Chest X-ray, PA view. Patient: 43 years old, sex F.
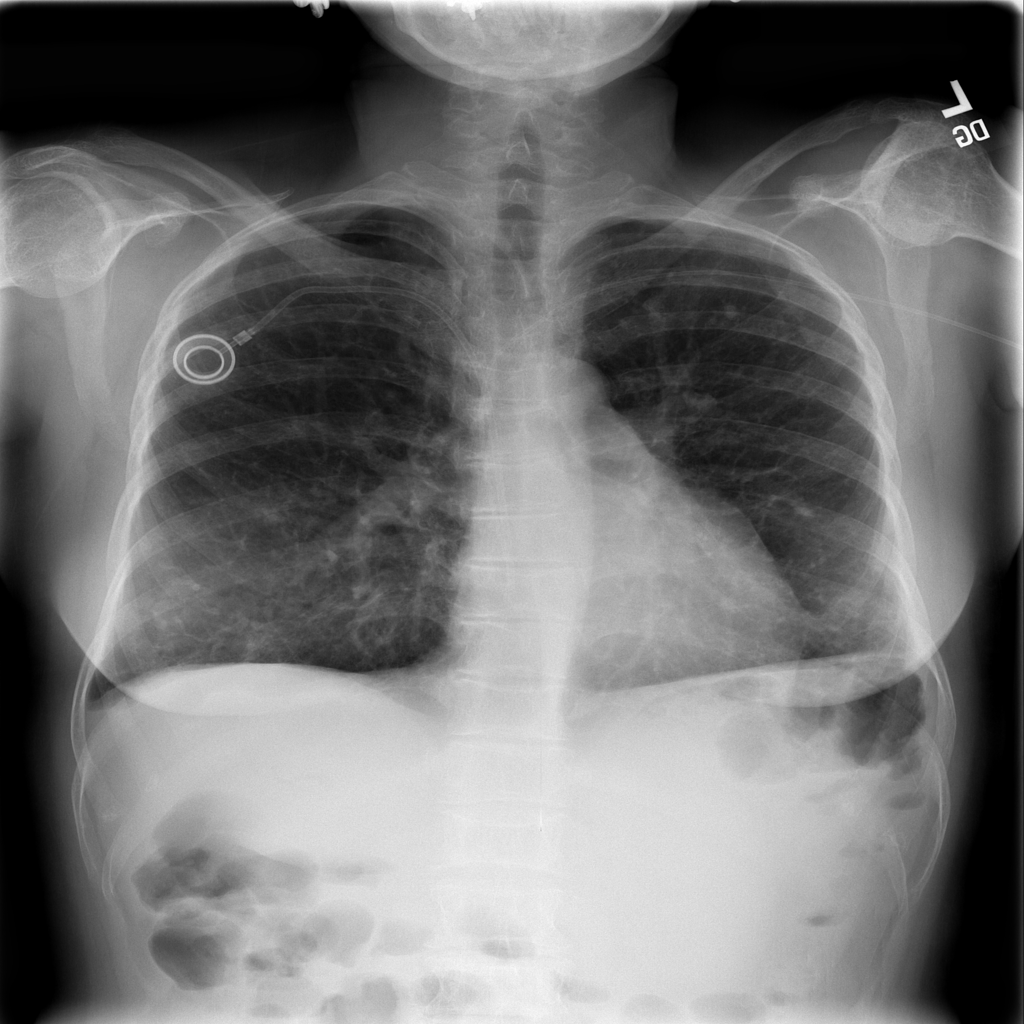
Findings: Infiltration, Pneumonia